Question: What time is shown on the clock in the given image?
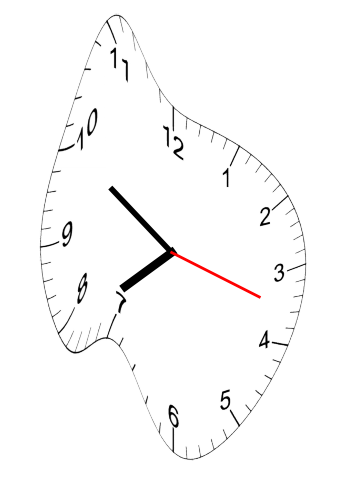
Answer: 07:50:18